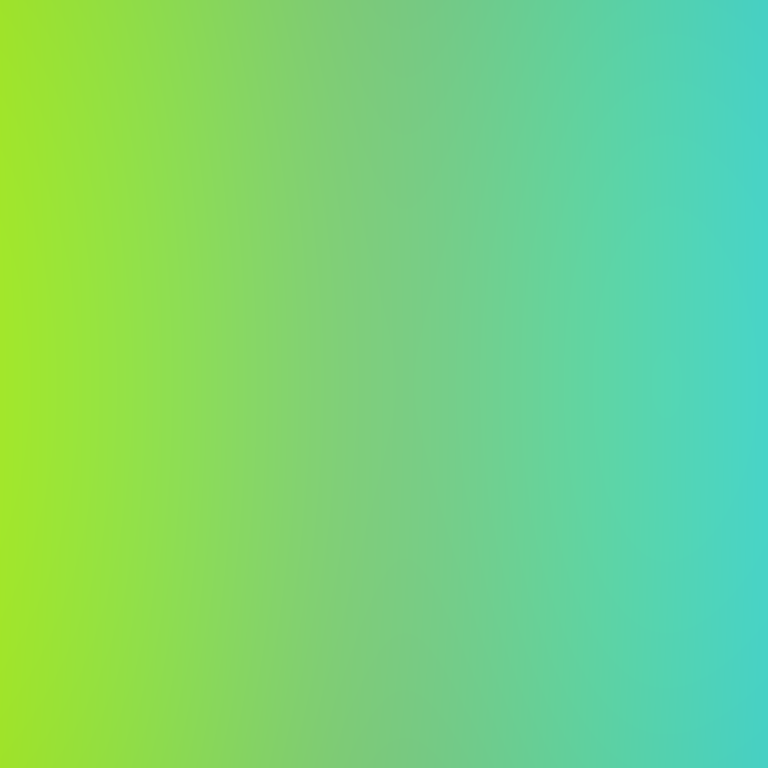
Abstract light effect, smooth gradient from bright green to soft cyan, calm atmosphere, diffuse light, no room, no furniture, no objects.